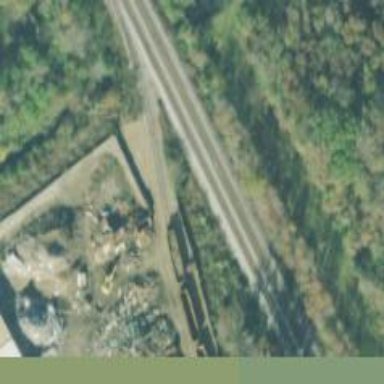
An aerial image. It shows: Railway spur service.